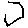
Label: hexagon